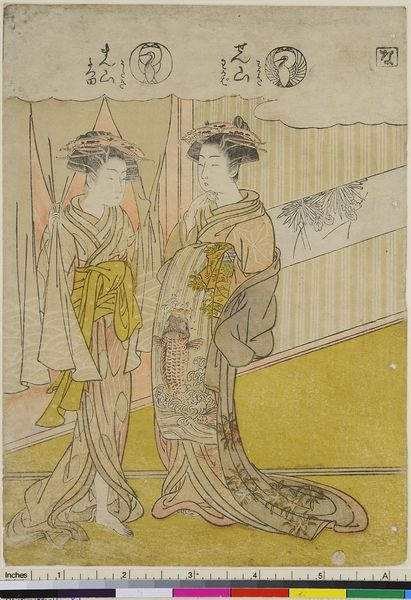
Titel: Die Damen Senzan und Manzan, aus dem Buch: Kurtisanen in östlichen Brokat-Bildern
Künstler: Isoda Kory&#x16B;sai
Standort: Hamburg
Institution: Museum für Kunst und Gewerbe Hamburg
Schlagwörter: umhang, weiß, frauen, gelb, braun, bunt, frisur, hüte, kleid, kleider, tiere, beige, muster, ornament, falten, stehen, vorhang, boden, gewand, haare, gewänder, paar, kopfbedeckung, holzschnitt, japan, tapete, streifen, japanisch, schriftzeichen, barfuß, asien, geisha, druckgraphik, druckgrafik, tracht, china, karpfen, zeit, farbholzschnitt, symbole, kimono, tierornament, kurtisane, volkstracht, edo, reproduktionen, druckerzeugnisse, schruftzeichen, hetäre, dreifarbendruck, benizuri-e, oiran